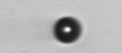
Label: bead